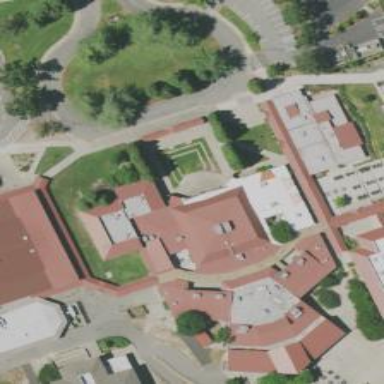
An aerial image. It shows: School building.